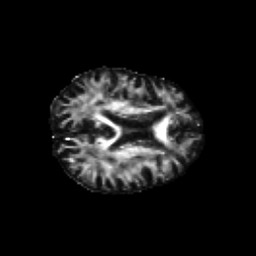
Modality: FA
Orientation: axial
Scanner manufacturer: siemens
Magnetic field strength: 3 T
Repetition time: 6.8 s
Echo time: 0.093 s